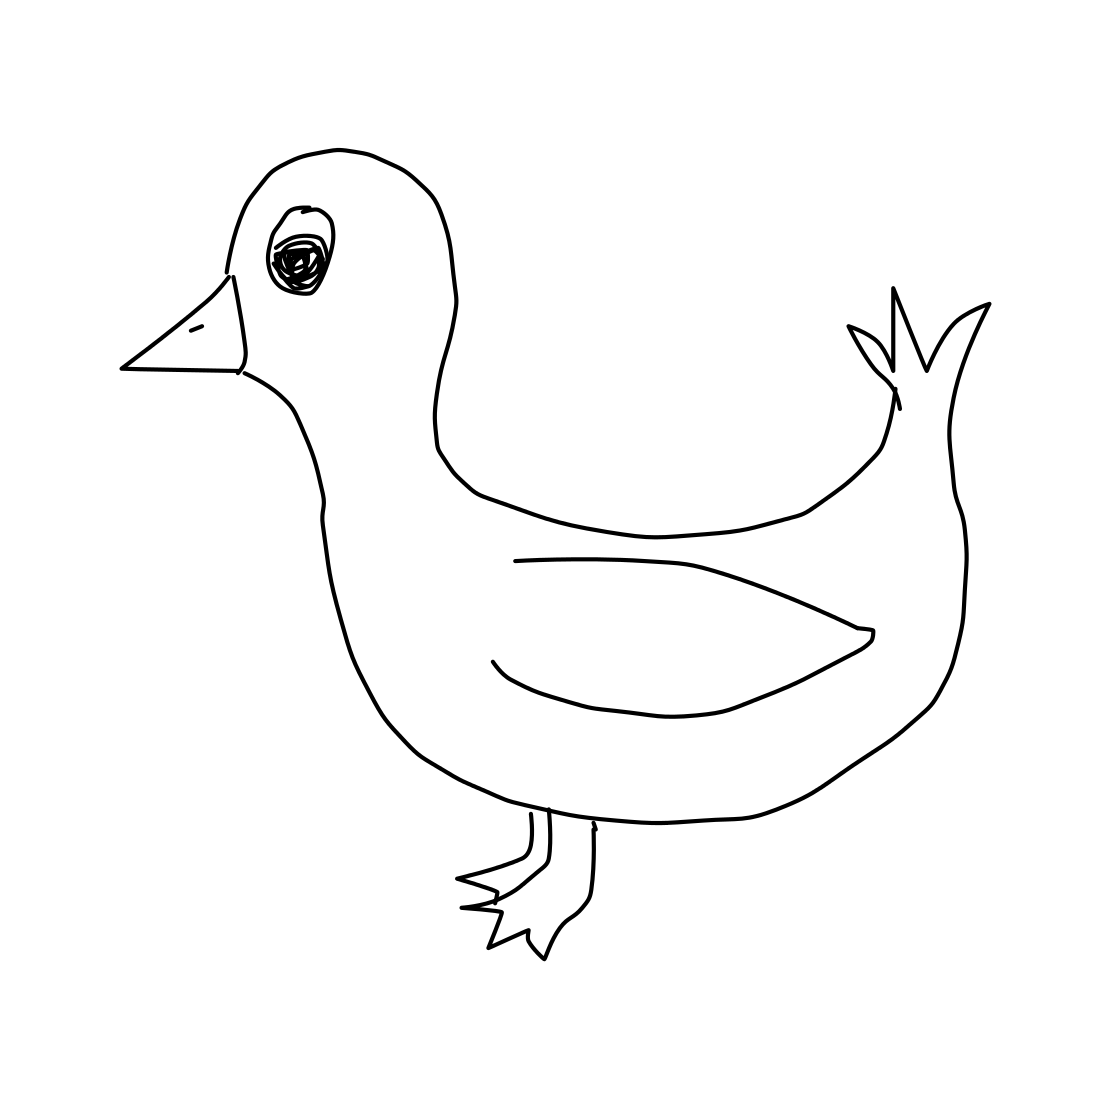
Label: duck